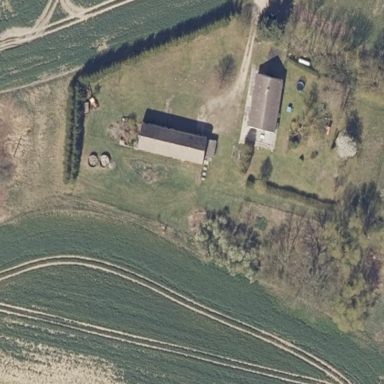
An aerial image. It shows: Farmyard area.